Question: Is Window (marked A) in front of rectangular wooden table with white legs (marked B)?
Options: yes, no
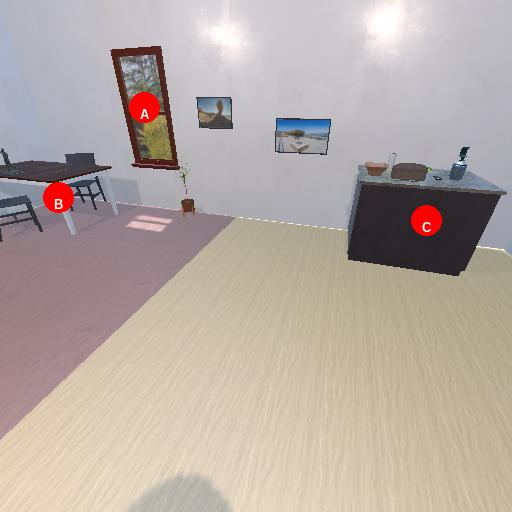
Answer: yes